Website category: auto
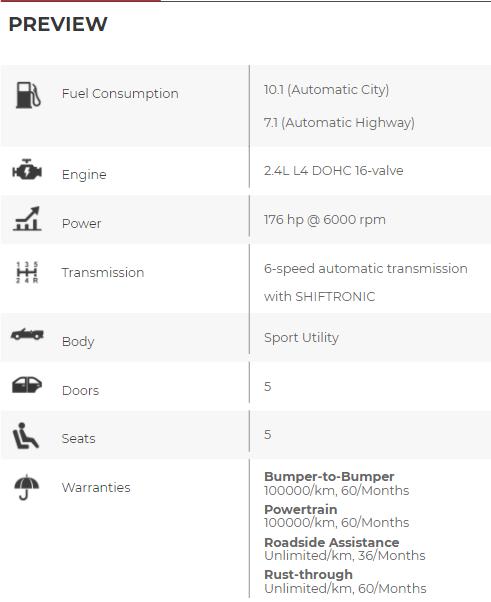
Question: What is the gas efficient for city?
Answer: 10.1 (Automatic City)

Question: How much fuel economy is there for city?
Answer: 10.1 (Automatic City)

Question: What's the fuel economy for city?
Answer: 10.1 (Automatic City)

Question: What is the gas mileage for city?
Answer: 10.1 (Automatic City)

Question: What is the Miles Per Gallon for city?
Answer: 10.1 (Automatic City)

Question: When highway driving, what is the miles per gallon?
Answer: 7.1 (Automatic Highway)

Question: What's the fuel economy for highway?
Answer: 7.1 (Automatic Highway)

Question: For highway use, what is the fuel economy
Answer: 7.1 (Automatic Highway)

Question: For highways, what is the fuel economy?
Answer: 7.1 (Automatic Highway)

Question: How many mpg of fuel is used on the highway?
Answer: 7.1 (Automatic Highway)

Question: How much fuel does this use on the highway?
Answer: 7.1 (Automatic Highway)

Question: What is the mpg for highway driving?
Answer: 7.1 (Automatic Highway)

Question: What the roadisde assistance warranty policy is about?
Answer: Unlimited/km, 36/Months

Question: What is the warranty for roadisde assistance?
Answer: Unlimited/km, 36/Months

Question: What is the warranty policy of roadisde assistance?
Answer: Unlimited/km, 36/Months

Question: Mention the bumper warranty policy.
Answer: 100000/km, 60/Months

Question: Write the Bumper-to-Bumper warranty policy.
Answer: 100000/km, 60/Months

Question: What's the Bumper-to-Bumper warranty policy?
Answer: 100000/km, 60/Months

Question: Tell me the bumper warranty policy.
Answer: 100000/km, 60/Months

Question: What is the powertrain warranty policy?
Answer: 100000/km, 60/Months

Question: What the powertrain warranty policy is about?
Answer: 100000/km, 60/Months

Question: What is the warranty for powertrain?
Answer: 100000/km, 60/Months